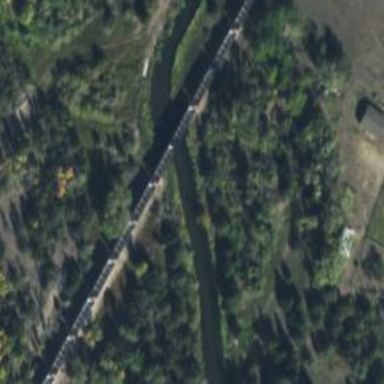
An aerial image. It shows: Disused railway bridge.